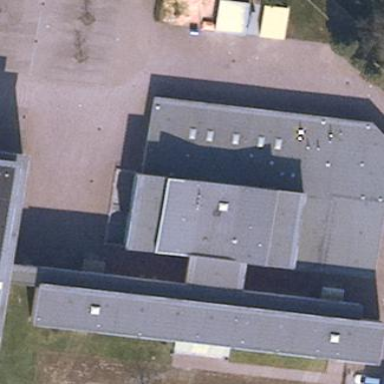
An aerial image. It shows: School building.